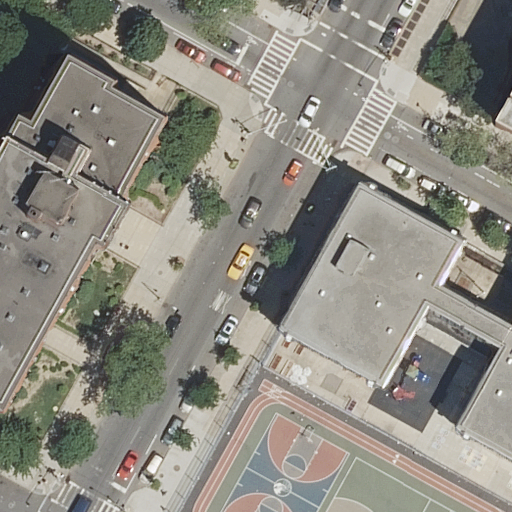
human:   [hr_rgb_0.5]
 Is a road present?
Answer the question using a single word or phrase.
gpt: yes

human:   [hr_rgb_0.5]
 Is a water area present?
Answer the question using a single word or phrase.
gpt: no

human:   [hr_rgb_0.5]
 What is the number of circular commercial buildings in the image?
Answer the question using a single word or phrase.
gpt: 0

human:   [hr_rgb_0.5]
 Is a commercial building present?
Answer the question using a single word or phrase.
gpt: no

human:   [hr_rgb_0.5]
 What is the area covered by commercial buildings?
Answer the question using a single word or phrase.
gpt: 0m2

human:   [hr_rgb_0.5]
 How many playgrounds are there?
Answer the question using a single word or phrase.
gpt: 1

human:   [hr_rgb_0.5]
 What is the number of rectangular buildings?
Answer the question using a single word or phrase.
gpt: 1

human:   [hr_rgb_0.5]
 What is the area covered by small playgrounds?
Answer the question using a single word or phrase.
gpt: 0m2

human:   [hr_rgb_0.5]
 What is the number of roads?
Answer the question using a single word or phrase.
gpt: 4

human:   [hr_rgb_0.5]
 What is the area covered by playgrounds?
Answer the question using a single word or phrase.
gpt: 0m2

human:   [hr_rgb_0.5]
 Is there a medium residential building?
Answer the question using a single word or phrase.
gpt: yes

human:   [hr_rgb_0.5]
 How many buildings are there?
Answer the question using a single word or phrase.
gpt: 3

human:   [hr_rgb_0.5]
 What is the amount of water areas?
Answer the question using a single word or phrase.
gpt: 0

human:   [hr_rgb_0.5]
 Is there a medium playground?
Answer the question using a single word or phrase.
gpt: no

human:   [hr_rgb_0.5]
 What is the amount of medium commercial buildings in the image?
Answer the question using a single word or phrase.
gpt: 0

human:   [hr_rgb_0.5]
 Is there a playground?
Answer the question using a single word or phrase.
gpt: yes

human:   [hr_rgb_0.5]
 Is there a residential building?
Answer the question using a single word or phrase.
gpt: yes

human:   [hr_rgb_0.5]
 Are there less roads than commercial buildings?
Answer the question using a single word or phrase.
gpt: no

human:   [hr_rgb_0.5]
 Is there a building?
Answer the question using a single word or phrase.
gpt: yes

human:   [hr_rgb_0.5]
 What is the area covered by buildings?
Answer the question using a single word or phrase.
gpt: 2612m2

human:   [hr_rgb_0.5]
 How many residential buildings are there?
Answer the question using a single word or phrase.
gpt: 2

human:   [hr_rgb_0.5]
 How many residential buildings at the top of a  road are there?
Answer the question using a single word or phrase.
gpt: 1

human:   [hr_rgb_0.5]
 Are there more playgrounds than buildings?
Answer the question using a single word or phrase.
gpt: no

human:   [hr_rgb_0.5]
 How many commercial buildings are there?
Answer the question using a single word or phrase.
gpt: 0

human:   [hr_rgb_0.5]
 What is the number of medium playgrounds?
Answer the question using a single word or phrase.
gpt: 0

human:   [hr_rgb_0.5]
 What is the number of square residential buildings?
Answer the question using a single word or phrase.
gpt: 0

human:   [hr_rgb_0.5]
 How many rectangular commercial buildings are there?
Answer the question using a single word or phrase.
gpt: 0

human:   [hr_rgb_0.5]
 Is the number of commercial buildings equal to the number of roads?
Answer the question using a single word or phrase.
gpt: no

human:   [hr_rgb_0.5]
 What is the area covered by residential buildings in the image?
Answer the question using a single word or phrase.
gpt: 1320m2

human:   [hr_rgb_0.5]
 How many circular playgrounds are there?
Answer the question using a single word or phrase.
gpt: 0

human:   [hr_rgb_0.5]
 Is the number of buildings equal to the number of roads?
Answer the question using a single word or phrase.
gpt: no

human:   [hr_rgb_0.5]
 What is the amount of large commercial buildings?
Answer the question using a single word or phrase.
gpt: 0

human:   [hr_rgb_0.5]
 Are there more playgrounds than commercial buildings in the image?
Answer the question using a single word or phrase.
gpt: yes

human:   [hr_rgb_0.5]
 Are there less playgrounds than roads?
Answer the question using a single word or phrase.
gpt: yes

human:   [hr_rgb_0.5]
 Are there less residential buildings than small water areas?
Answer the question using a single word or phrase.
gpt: no

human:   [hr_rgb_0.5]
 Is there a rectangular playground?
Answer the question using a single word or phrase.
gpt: yes

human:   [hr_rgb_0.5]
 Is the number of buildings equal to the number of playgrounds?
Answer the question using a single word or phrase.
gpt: no

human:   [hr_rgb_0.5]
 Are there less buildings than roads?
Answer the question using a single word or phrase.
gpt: yes

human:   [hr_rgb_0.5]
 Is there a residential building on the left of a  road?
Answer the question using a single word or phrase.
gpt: yes

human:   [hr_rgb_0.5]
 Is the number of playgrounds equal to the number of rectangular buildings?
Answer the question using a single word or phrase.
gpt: yes

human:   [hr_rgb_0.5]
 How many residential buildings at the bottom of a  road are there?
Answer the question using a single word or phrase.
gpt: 1

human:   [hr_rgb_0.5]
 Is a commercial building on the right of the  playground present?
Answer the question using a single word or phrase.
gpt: no

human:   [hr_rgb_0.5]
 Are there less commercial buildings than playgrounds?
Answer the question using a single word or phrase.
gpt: yes

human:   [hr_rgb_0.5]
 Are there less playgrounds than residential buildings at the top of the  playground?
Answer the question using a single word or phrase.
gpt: yes

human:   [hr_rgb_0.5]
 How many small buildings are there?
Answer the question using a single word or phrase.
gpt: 0

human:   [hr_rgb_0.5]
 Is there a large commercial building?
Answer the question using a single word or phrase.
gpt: no

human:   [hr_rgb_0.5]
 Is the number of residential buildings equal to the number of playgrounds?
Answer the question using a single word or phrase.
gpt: no

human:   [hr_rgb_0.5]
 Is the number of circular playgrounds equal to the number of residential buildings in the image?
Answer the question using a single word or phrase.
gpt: no

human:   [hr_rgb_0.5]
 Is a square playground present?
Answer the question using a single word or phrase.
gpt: no

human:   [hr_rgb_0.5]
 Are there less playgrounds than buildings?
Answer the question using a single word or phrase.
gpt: yes

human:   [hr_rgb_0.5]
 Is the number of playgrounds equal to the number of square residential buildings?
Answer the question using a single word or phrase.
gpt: no

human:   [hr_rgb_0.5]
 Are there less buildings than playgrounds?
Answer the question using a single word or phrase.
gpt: no

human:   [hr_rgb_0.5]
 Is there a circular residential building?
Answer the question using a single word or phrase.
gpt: no

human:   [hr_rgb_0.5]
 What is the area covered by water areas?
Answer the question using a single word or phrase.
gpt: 0m2

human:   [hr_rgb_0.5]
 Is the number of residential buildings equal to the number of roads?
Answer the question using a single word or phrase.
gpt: no

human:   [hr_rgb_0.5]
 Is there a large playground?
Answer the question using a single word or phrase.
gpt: no

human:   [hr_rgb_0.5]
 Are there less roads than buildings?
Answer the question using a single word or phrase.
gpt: no

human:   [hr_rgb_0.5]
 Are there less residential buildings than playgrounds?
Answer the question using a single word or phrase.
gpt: no

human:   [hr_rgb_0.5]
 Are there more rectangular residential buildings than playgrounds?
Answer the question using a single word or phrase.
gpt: no

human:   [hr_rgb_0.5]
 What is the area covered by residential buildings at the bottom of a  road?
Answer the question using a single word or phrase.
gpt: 476m2

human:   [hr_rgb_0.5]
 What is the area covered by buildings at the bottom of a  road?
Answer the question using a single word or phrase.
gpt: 1768m2

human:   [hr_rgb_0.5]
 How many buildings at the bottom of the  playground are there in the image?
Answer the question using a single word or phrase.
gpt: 0

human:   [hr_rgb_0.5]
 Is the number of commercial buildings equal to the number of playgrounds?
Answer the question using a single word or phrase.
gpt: no

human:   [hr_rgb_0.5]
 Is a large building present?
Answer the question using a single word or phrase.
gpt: yes